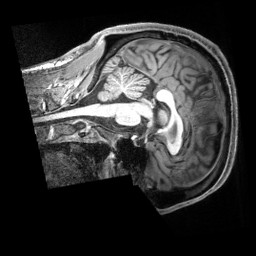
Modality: T1w
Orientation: sagittal
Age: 34
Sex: male
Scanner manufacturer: siemens
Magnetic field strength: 3 T
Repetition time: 2.3 s
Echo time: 0.00229 s